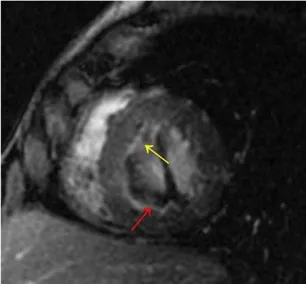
(B-D), Late gadolinium enhancement imaging showed LV apex arc-like unenhanced region (red arrow), and diffuse subendocardial enhancement in LV mid- to apical parts (yellow arrow). The patient was diagnosed with Loeffler's endocarditis based on the typical clinical and imaging features.
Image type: radiology (mri)